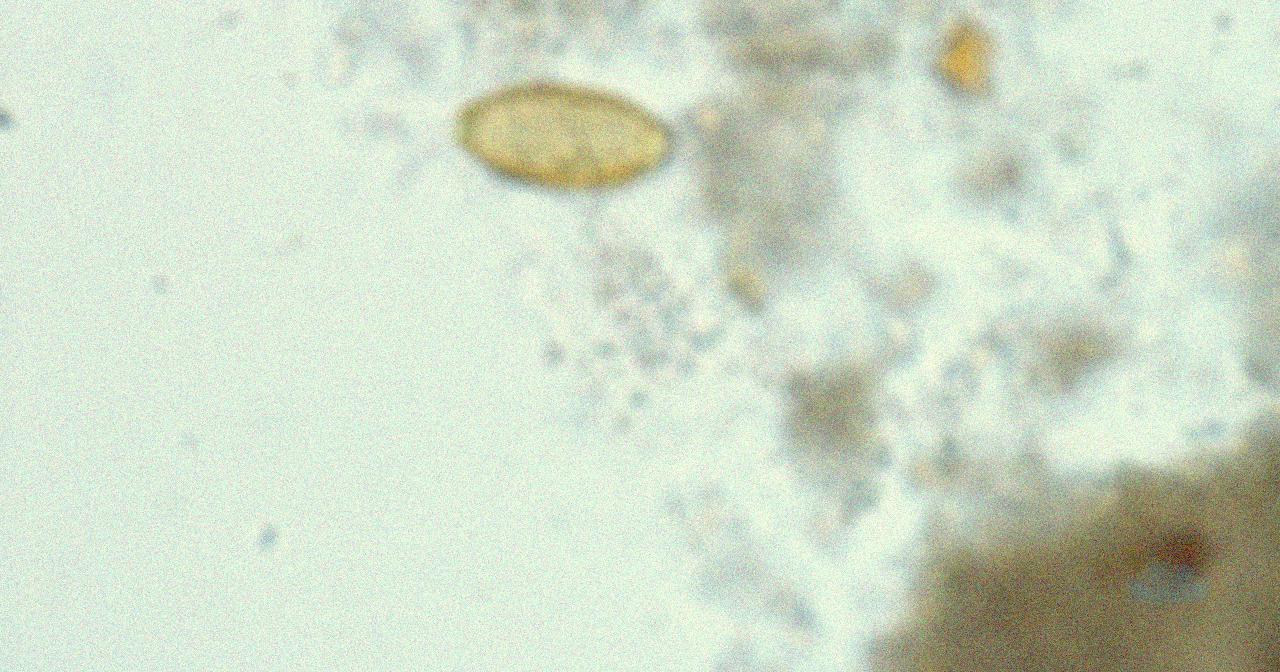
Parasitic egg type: Trichuris trichiura